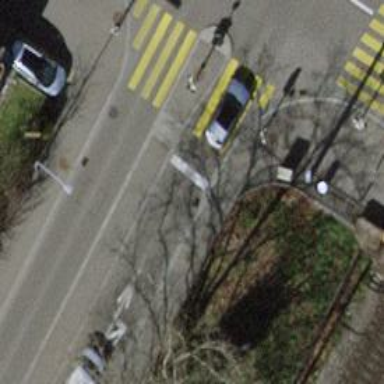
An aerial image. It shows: Avenue lined with trees.